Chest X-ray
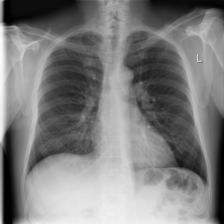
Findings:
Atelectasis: negative
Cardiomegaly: negative
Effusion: negative
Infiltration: negative
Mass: negative
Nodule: negative
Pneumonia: negative
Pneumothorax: negative
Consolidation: negative
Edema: negative
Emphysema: negative
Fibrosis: negative
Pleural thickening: negative
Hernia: negative